Field crop: maize
Growth stage: 2
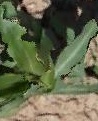
Species: maize